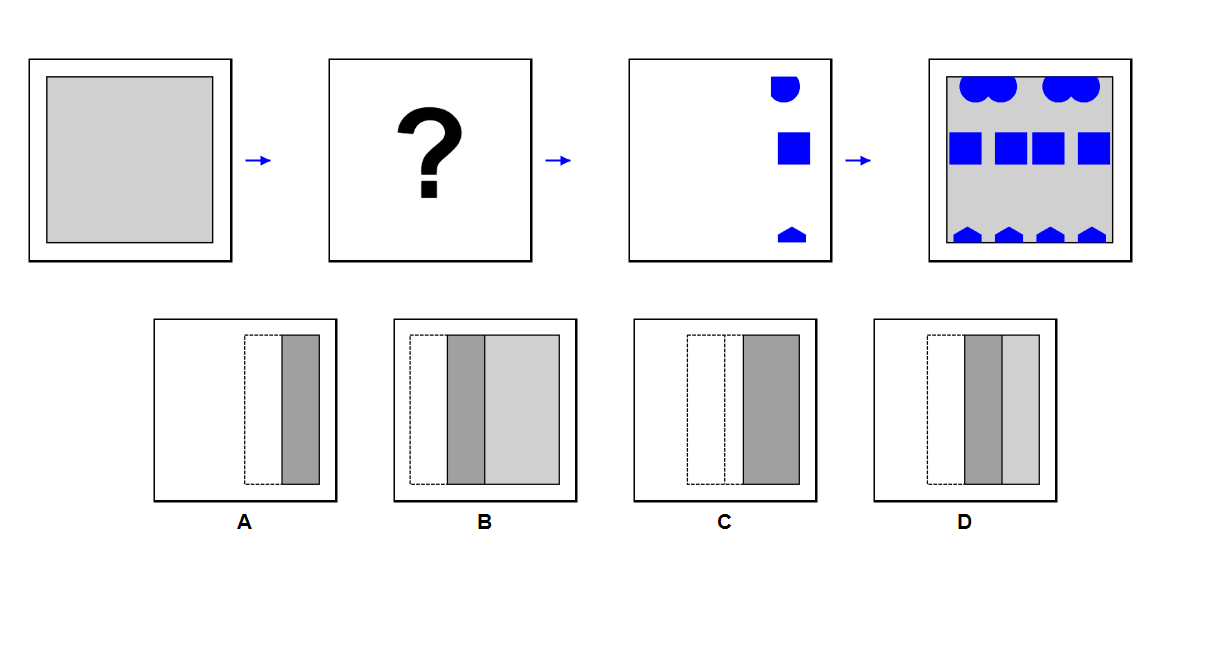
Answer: C